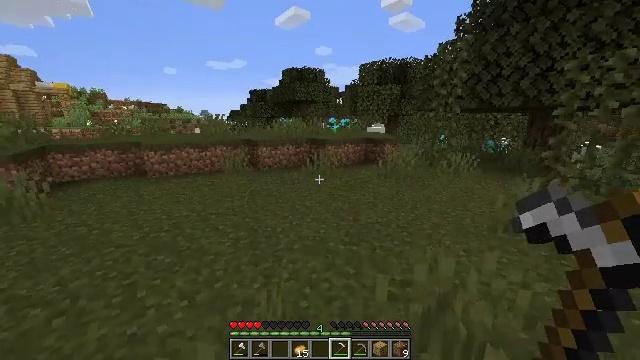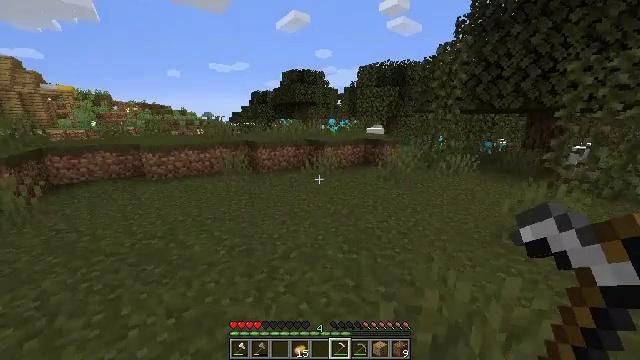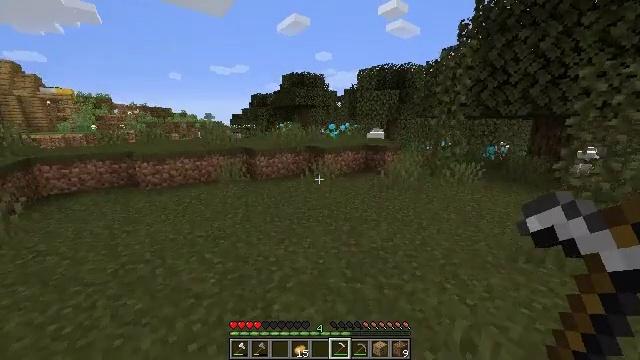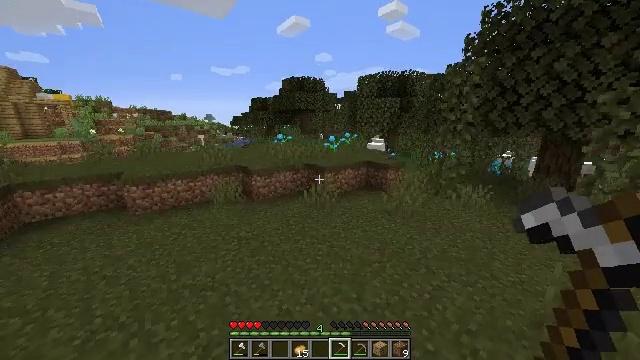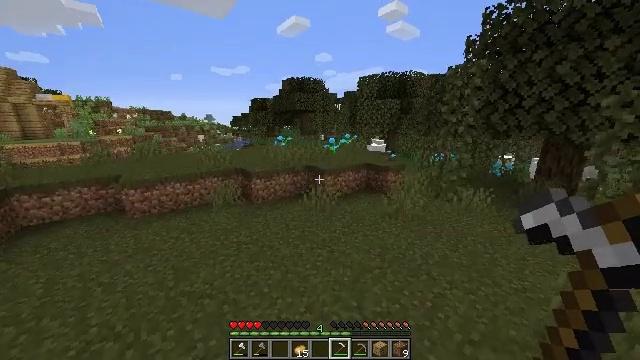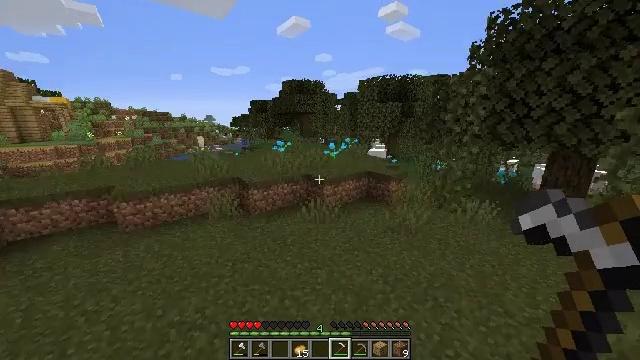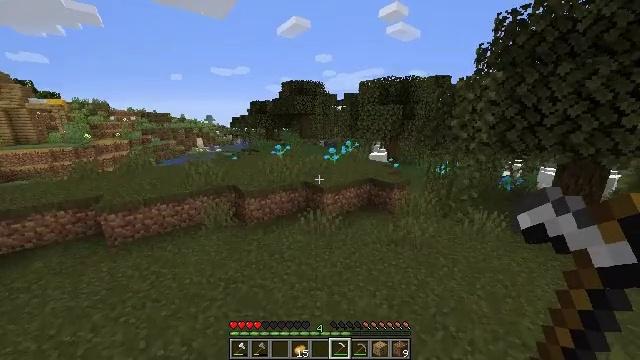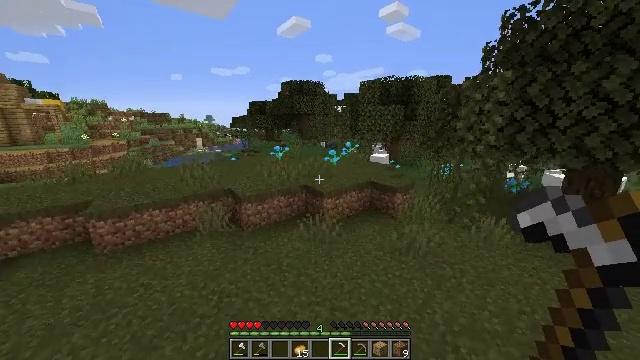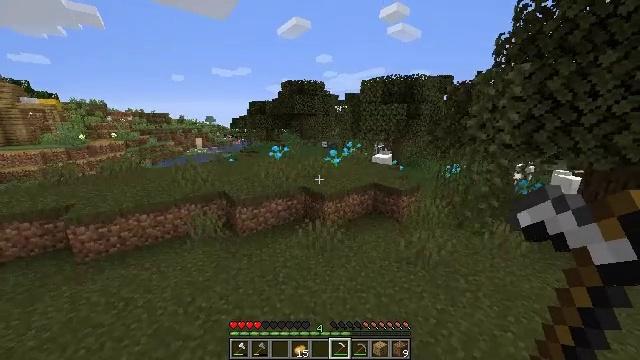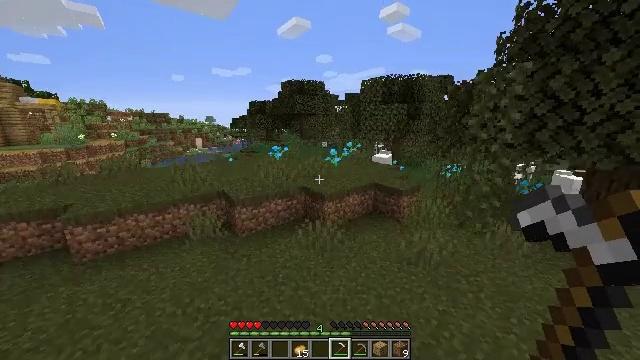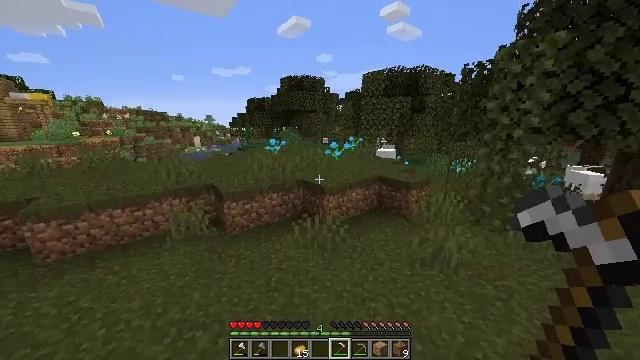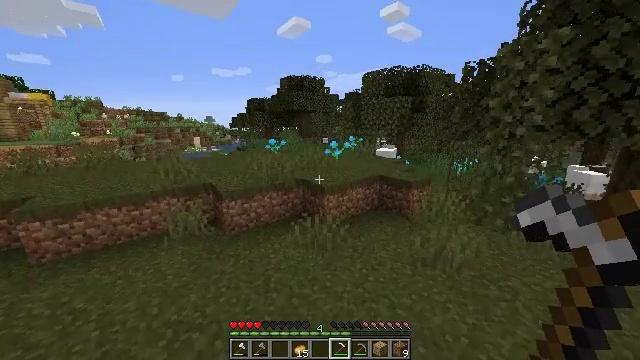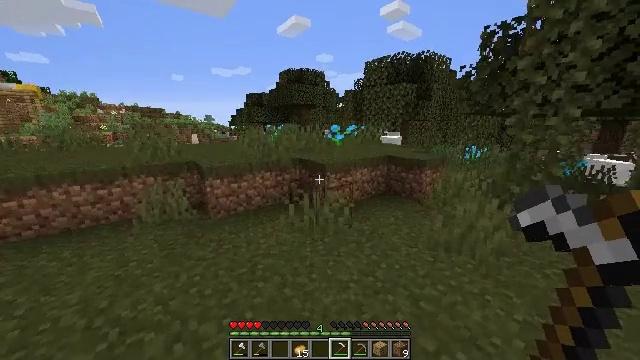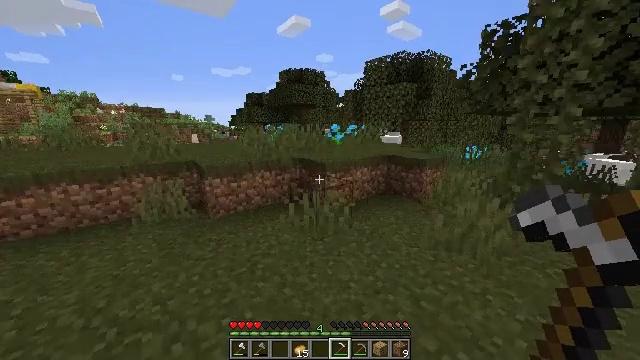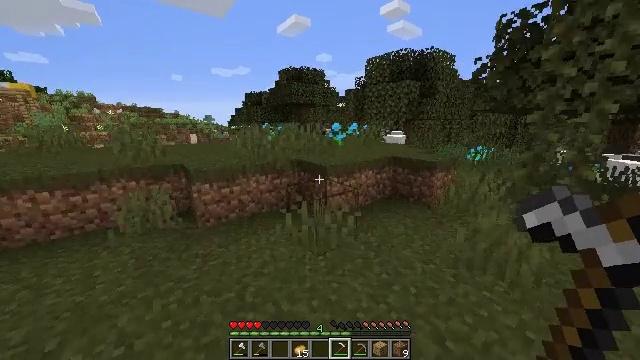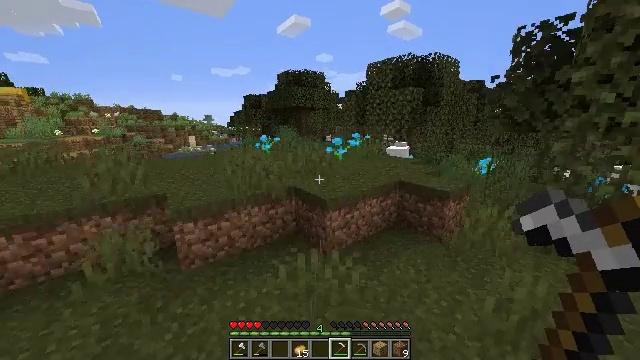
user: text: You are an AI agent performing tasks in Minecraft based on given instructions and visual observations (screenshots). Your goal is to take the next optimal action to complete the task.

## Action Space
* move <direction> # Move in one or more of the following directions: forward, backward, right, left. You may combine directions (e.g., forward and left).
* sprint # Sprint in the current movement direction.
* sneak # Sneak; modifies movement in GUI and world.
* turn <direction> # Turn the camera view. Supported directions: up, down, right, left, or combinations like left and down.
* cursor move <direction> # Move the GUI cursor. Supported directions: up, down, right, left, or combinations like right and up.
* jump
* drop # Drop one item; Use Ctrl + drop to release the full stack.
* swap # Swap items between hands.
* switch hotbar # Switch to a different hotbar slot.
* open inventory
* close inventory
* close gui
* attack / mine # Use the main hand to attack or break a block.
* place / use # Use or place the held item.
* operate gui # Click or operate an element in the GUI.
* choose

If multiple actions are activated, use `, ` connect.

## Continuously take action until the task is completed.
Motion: motion action
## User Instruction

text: Destroy the bee nest.
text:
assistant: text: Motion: move forward, sprint, jump
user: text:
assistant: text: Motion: move forward, sprint, jump
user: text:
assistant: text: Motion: move forward, sprint, jump
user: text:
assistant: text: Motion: move forward, sprint, jump
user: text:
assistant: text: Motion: move forward, jump
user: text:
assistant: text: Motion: move forward, jump
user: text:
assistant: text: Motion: move forward, jump
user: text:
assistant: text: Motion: move forward, jump
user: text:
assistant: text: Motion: move forward, jump
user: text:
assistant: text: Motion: move forward, jump
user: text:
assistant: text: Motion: move forward, jump
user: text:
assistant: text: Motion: move forward, jump
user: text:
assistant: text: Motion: move forward, jump
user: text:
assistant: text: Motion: move forward, jump
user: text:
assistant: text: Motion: move forward, jump
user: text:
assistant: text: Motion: move forward, jump
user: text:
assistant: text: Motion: move forward, jump
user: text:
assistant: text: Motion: move forward, jump
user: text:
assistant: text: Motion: move forward, jump
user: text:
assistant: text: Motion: move forward, jump
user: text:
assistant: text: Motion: move forward, jump
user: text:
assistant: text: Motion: move forward, turn left, jump, switch to hotbar 1
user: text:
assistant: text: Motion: move forward, turn left, jump, switch to hotbar 1
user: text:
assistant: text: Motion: move forward, turn left, jump
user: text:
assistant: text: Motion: move forward, turn left, jump
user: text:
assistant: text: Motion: move forward, turn left, jump
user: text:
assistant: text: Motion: move forward, jump
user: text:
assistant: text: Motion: move forward, jump
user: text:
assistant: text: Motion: move forward, jump
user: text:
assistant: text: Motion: move forward, sprint, jump